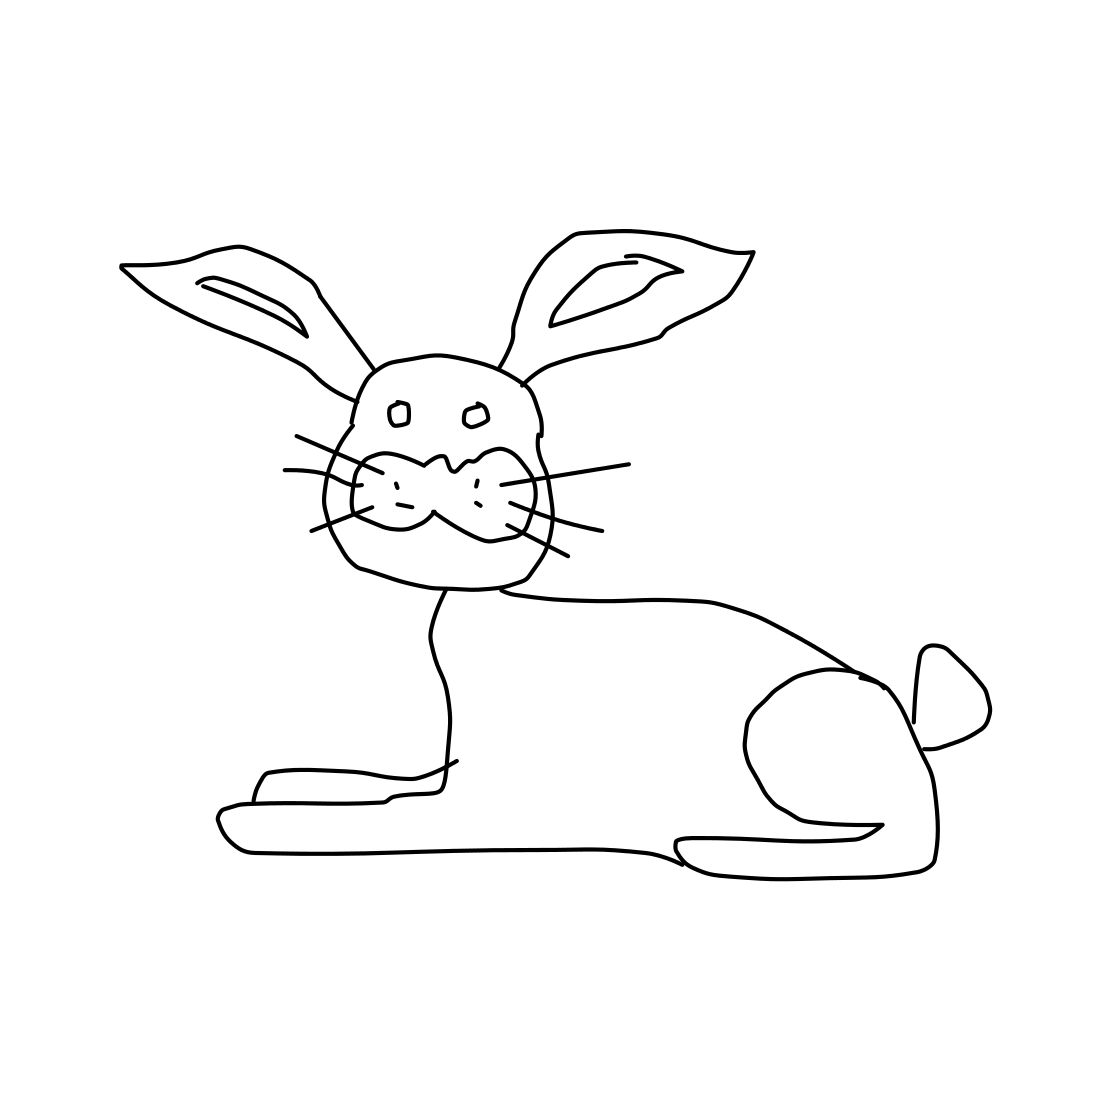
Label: rabbit